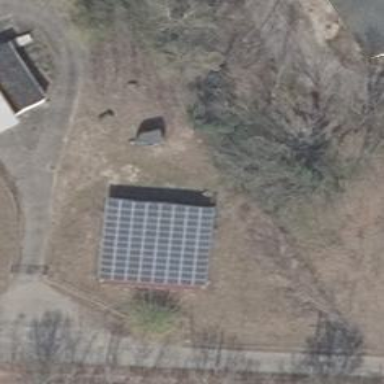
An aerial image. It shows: Small solar photovoltaic panel generator is producing electricity.